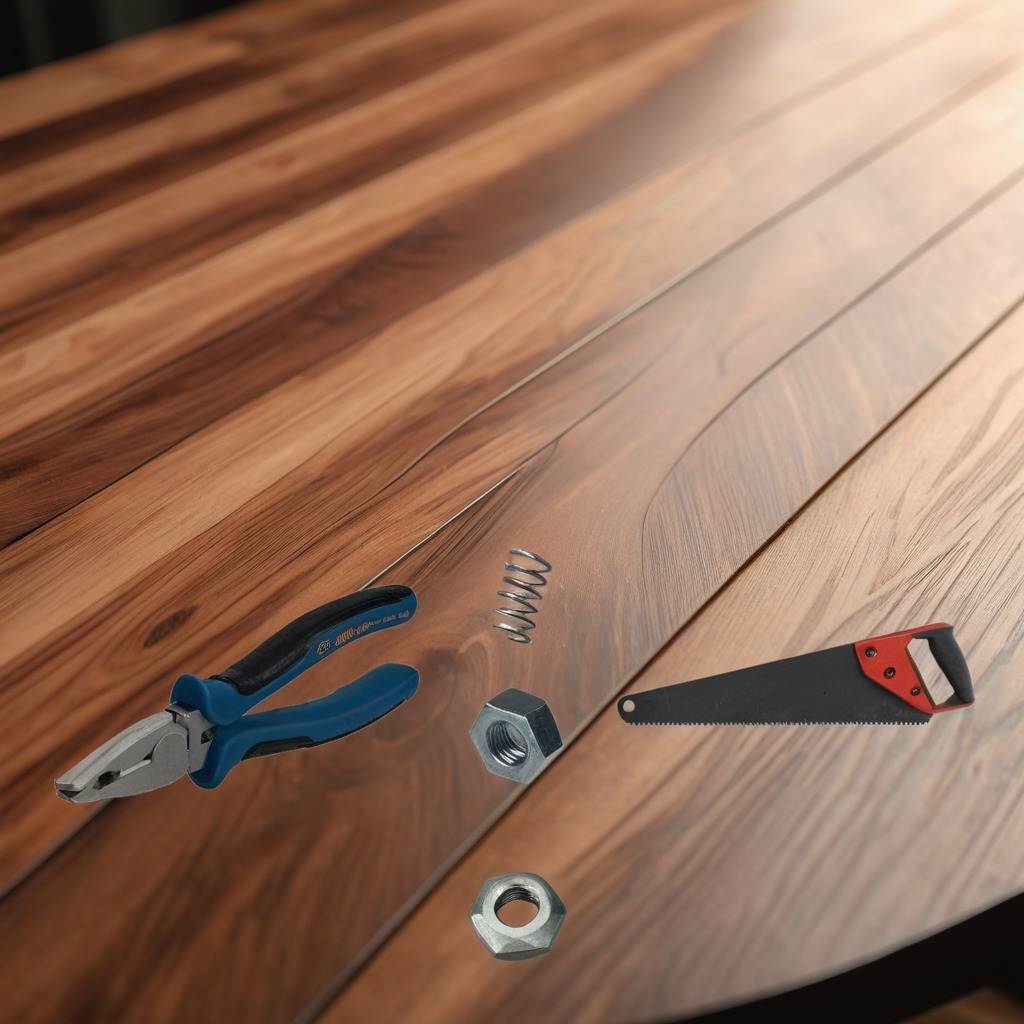
A flat metal washer, pliers, coiled metal spring, a metal saw, and a metal nut are lying on a wooden table in a carpentry studio.